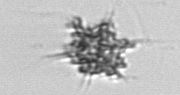
Label: Dictyocha